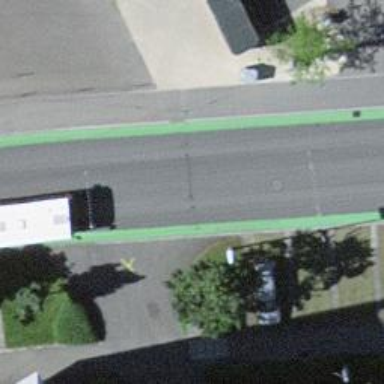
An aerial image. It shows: Unmarked road crossing.